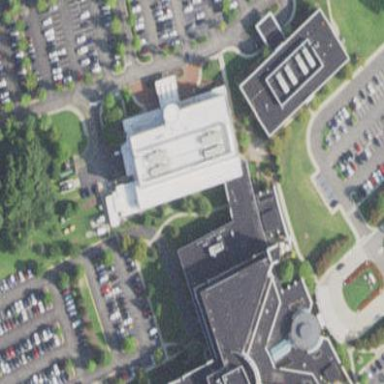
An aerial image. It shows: Hospital building.